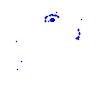
Particle: pion